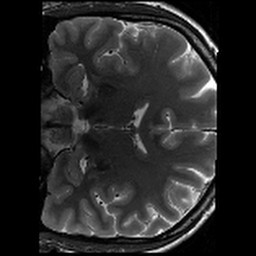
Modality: T2w
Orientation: coronal
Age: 33
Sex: male
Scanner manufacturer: siemens
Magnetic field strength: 3 T
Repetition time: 8.02 s
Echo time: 0.08 s